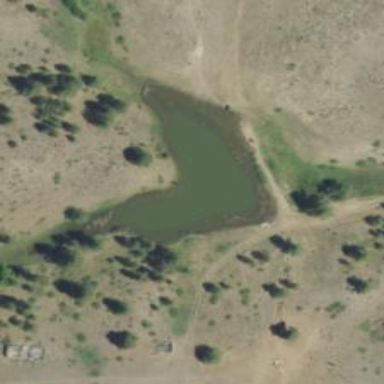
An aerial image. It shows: Reservoir.